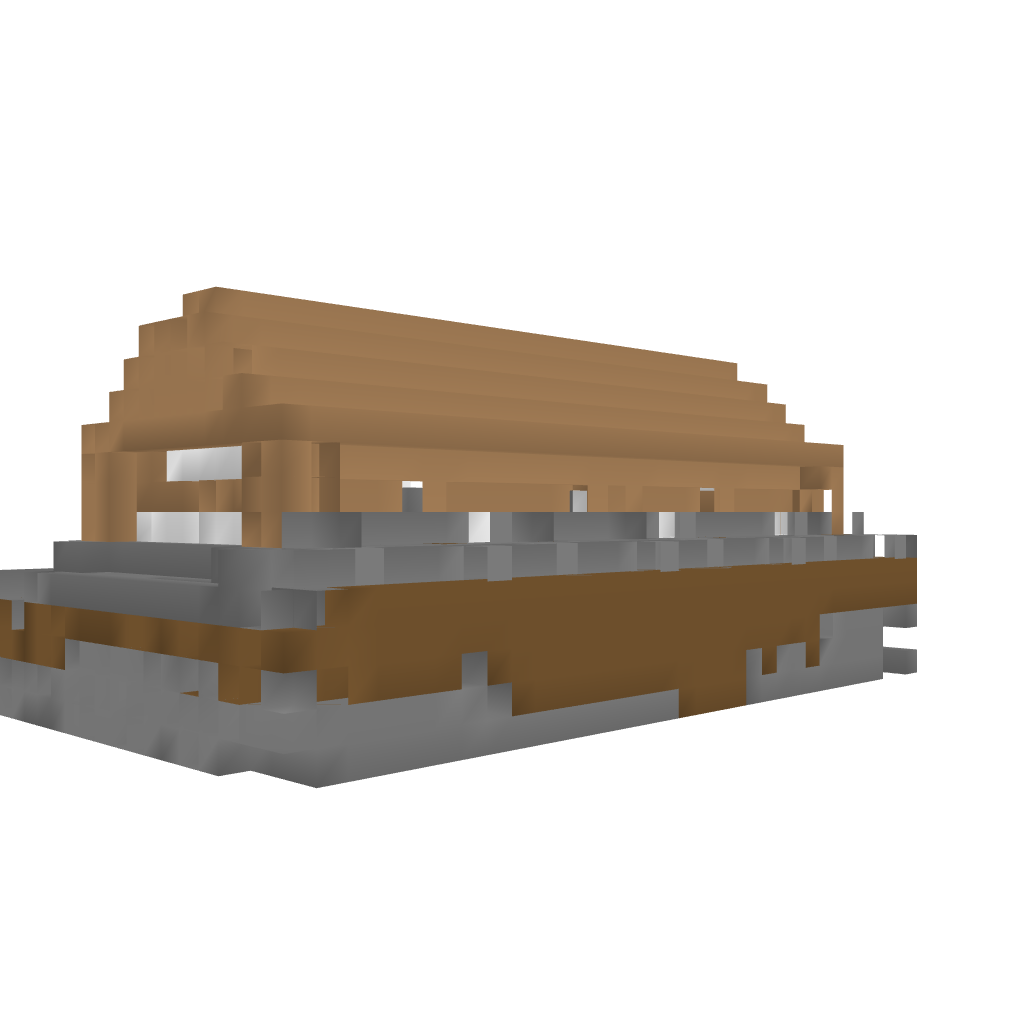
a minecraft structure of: Lovely small house 50% earth below house